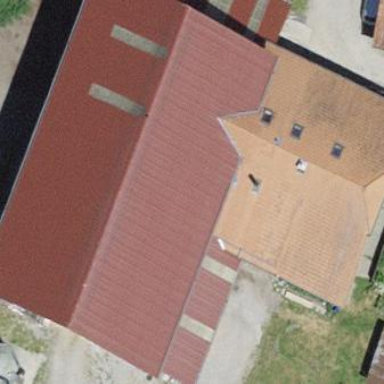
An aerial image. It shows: Farm building.